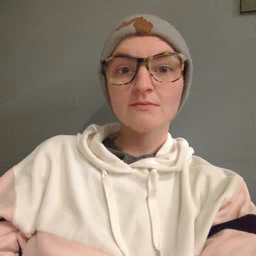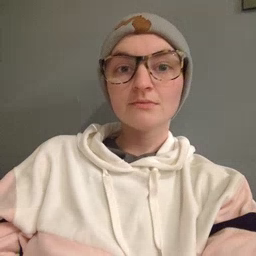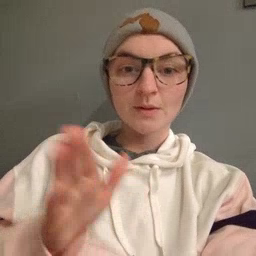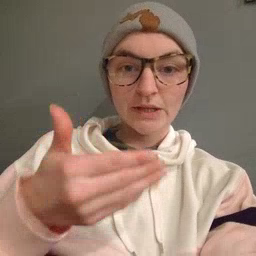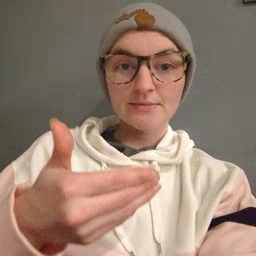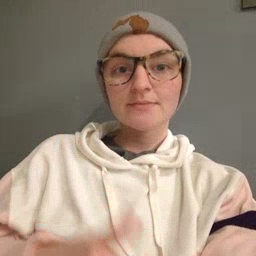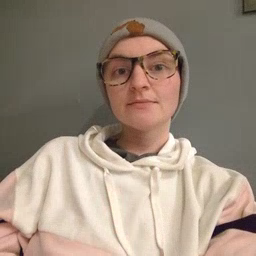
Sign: room